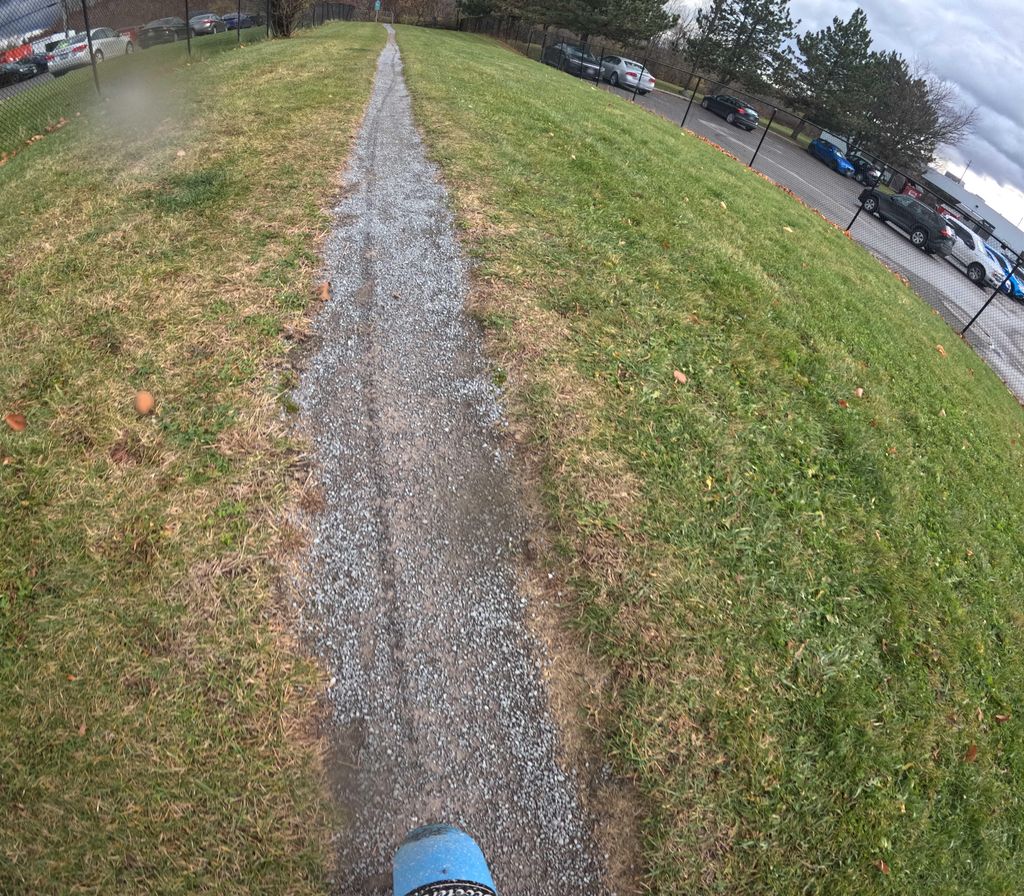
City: ottawa-gatineau